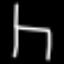
Label: chair